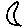
Label: moon